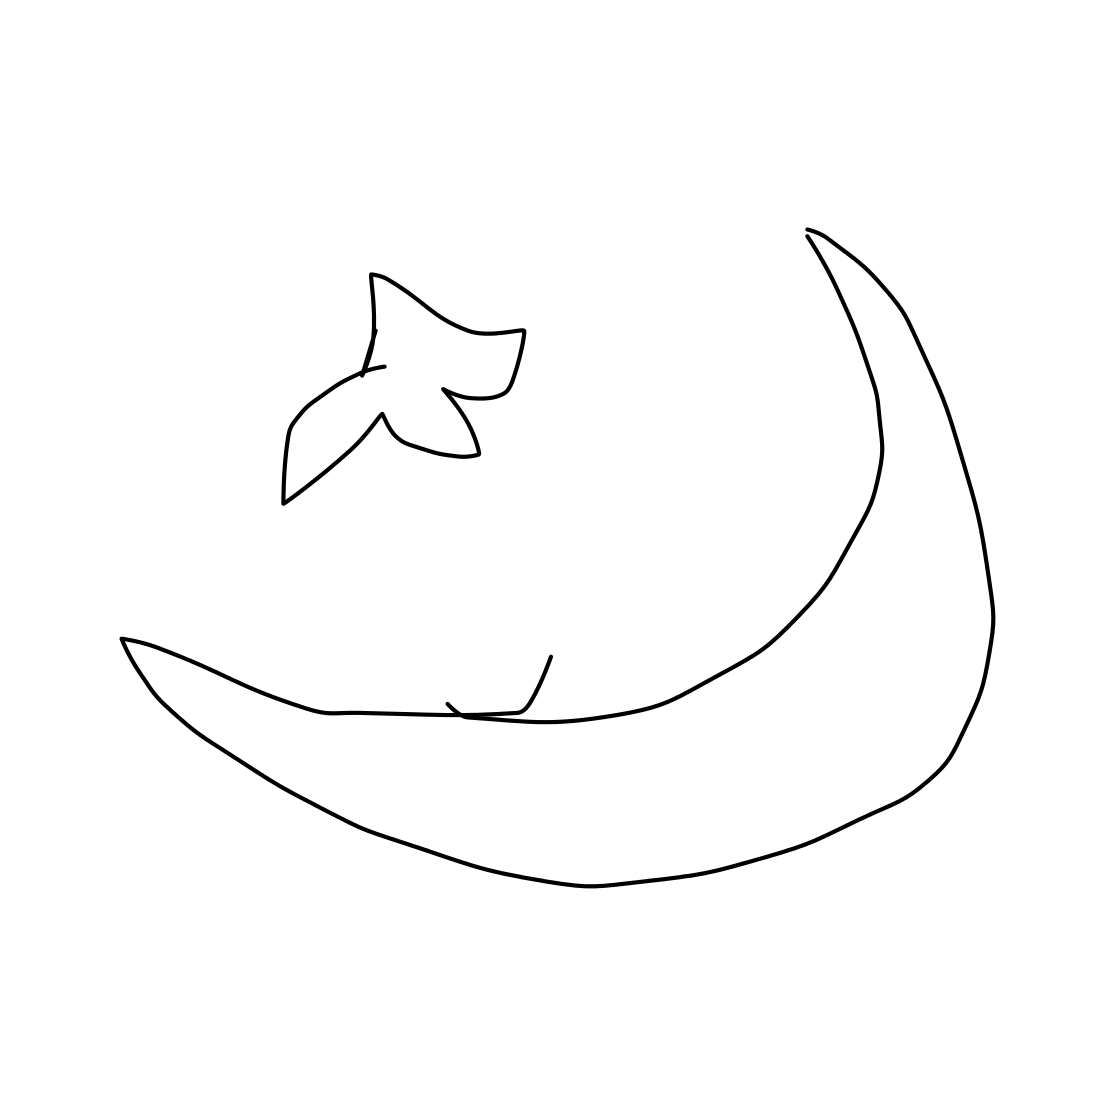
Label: moon